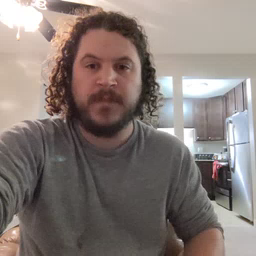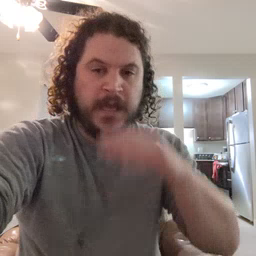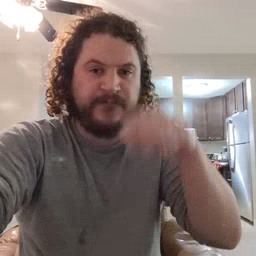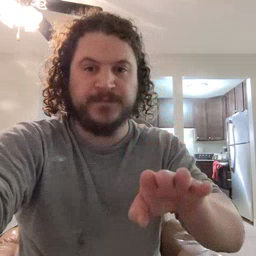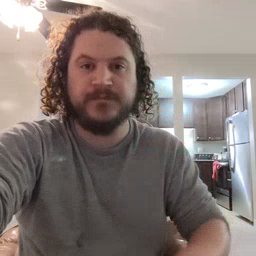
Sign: elephant